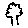
Label: tree